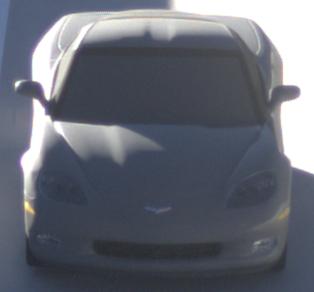
Make: Chevrolet
Model: Corvette Coupé
Detailed model: Corvette (C6) Coupé
Model produced from: 2005/02
Model produced until: 2008/03
Doors: 3
Color: gray
Road condition: dry road
Daytime: sunrise or sunset
Contrast: high contrast